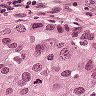
Metastatic tissue present: yes